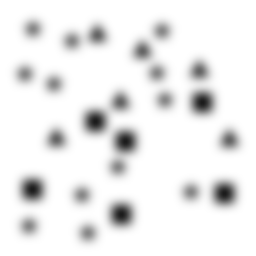
Squares: 6
Triangles: 6
Stars: 12
Total shapes: 24